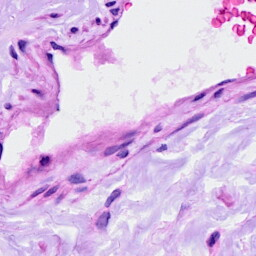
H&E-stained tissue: Ovarian